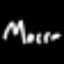
Label: squiggle